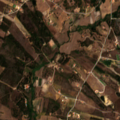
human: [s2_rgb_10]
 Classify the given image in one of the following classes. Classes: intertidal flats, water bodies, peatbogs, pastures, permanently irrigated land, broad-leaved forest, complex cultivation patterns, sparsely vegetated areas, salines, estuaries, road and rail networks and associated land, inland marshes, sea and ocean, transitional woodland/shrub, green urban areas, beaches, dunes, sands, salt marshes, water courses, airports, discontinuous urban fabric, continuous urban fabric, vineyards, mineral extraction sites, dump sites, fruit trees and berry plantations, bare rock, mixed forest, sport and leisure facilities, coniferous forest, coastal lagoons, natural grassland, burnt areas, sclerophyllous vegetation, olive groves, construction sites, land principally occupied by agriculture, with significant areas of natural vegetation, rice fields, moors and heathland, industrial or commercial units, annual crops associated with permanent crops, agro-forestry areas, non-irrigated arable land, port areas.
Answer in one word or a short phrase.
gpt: permanently irrigated land, complex cultivation patterns, land principally occupied by agriculture, with significant areas of natural vegetation, mixed forest, transitional woodland/shrub